Question: Clang's static analyzer is giving me a warning where I am setting 'mti.bounds' below. It says
> Logic Error - Passed-by-value struct argument contains uninitialized data
'''
-(void)setLabelWithIndex:(int)idx signlop:(int)silop {
int domsi= 0;
msi= [sls objectAtIndex:idx];
float fs= (fontFactor*mapyd)/mapH;
if (fs< 10){ //minfont
fs= 10;
}else if(fs> 36){
fs= 36;
}
if (signs[silop].turn){
domsi= 1;
[msi setFont:[UIFont fontWithName:@"Arial-BoldMT" size:1.25*fs]];
msi.text= @"T";
msi.backgroundColor= [UIColor clearColor];
if (silop== editLastLop){
msi.textColor= [UIColor yellowColor];
}else{
msi.textColor= turnMinderColor;
}
msi.layer.borderWidth= 0;
}else if(signs[silop].trap){
if (numTrapsShowing< numTrapImages){
domsi= 0;
numTrapsShowing++;
lopOfTrap[numTrapsShowing-1]= silop;
mti= [sts objectAtIndex:numTrapsShowing-1];
CGRect butbounds;
butbounds.size = CGSizeMake(1.25*fs, 3.5*fs);
mti.bounds = butbounds; // Analyzer warns here
}else{
domsi= -1;
}
}else{
'''
Here's a screenshot of the analyzer output:

What am I doing wrong?
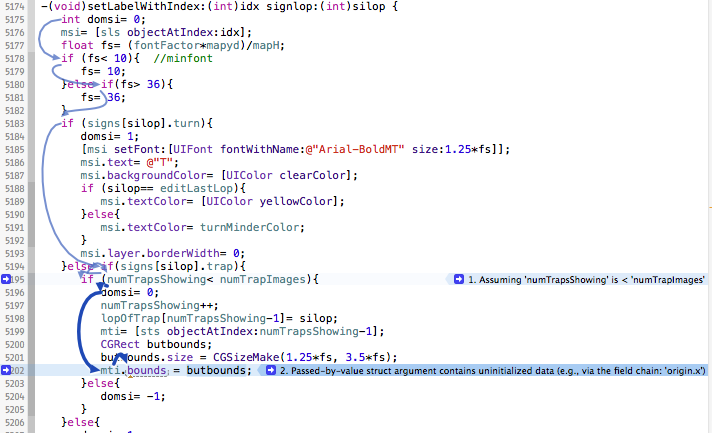
Answer: You need to take the existing bounds, modify it and set it back again:
'''
CGRect bitbounds = mti.bounds;
bitbounds.size = CGSizeMake(1.25*fs, 3.5*fs);
mti.bounds = bitbounds;
'''
This is because the 'bounds' property uses a 'CGRect' .